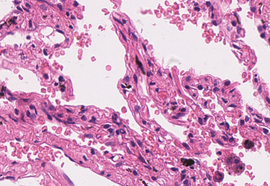
Tumor epithelial tissue: no
Tumor-associated stroma tissue: no
Normal tissue: yes